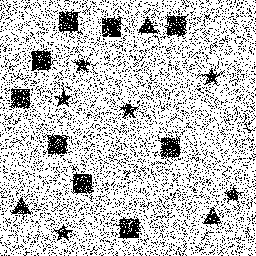
Squares: 9
Triangles: 3
Stars: 6
Total shapes: 18